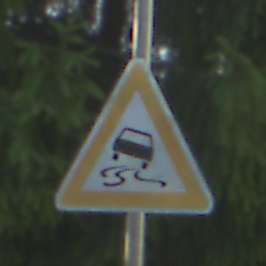
Verkehrszeichen: SchleuderOderRutschgefahr
Umgebung: Outdoor, Suburban
Tageszeit: SunriseSunset
Wetter: PartlyCloudy
Licht: Natural
Jahreszeit: NotSpecified
Kontrast: MediumContrast